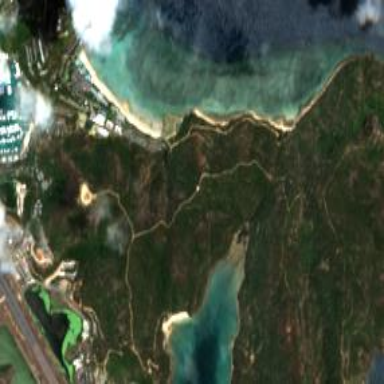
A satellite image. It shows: Beautiful bay with natural surroundings.